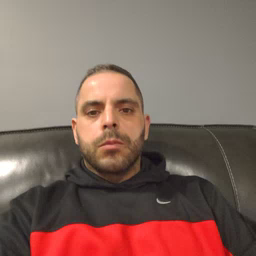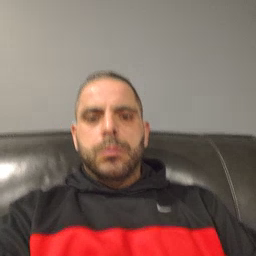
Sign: hesheit